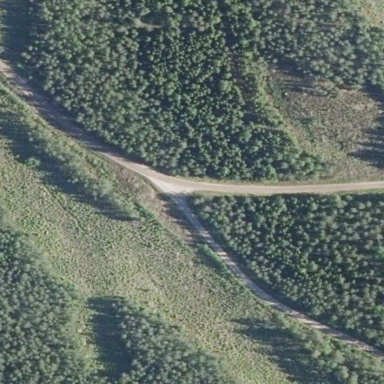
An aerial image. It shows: Clearcut area with scrub vegetation.